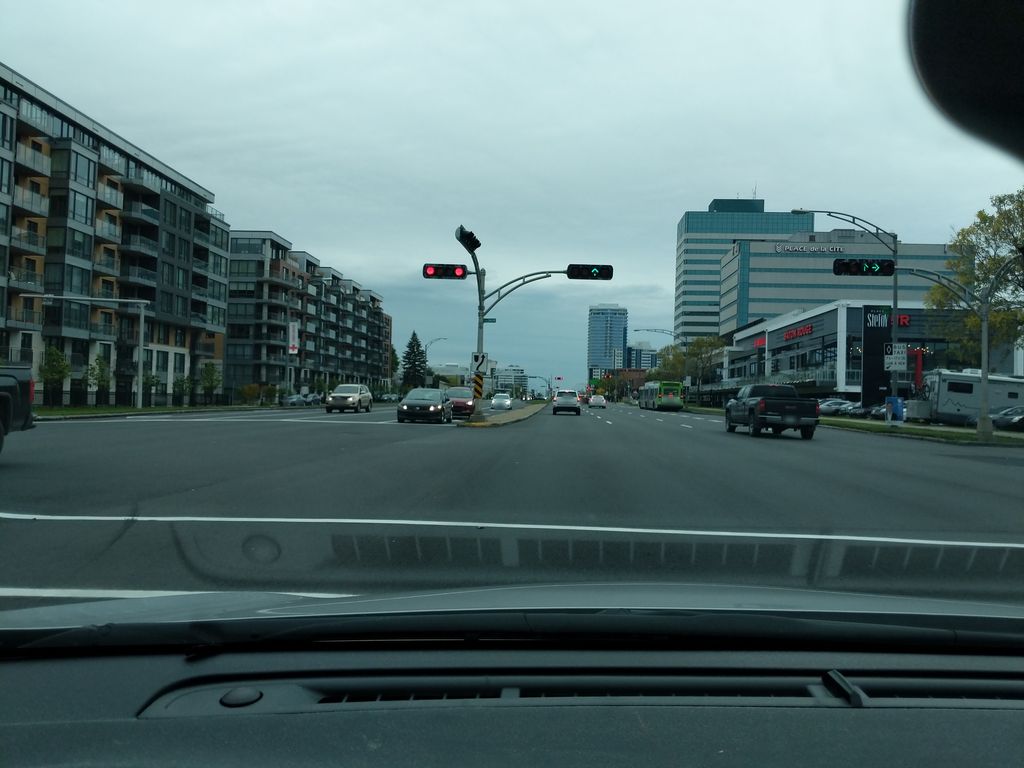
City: quebec_city